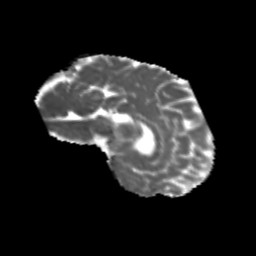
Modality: MD
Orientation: sagittal
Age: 23
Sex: male
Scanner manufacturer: siemens
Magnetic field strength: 3 T
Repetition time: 1.8 s
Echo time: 0.07 s